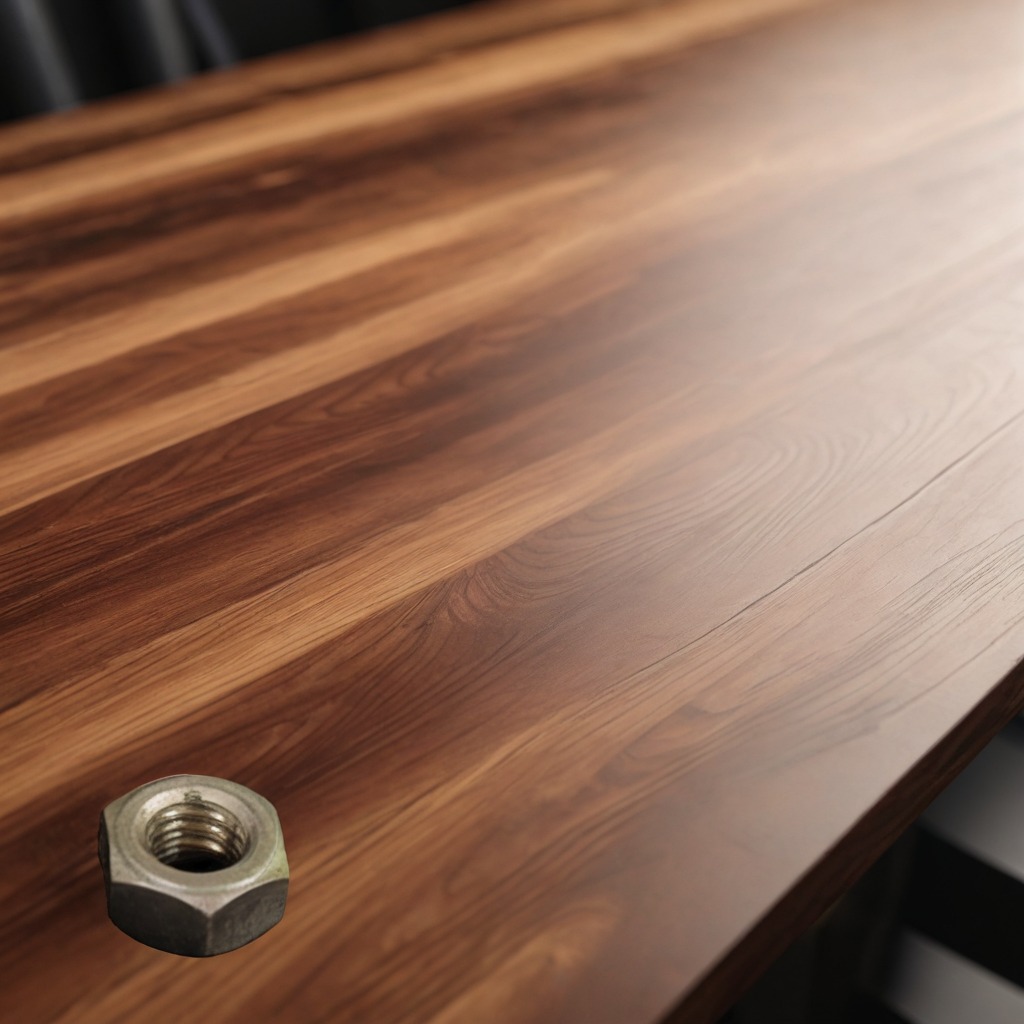
A metal nut is lying on a wooden table in a carpentry studio.